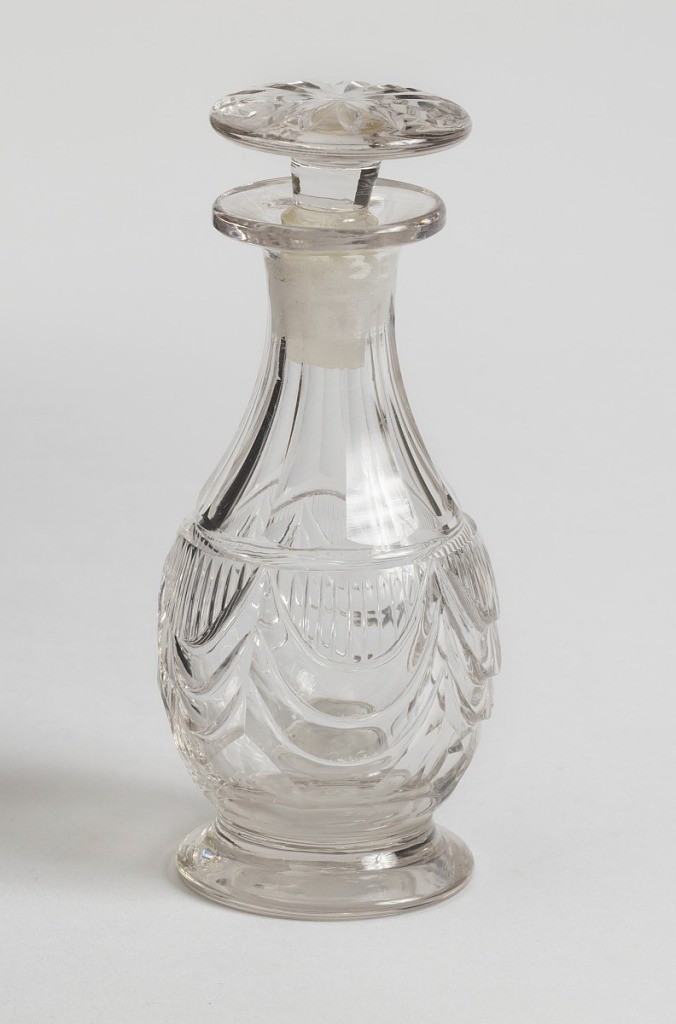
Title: Cruet
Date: ca. 1810
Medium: glass
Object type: cruet
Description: One of set of seven bottles. Bottle has bulbous body with tapered, narrow neck ending in flat, circular pouring lip. Flat circular foot. Body encircled with band of cut drapery swags filled in with vertical lines. Flat flutes on neck and below band. Stopper is stemmed button variety, flat with radial cutting.